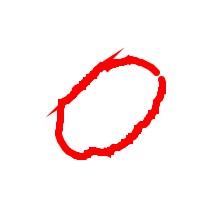
Shape: circle